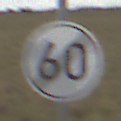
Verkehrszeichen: EndeGeschwindigkeit60
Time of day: Midday
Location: Outdoor (Nature)
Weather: PartlyCloudy
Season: NotSpecified
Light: Natural